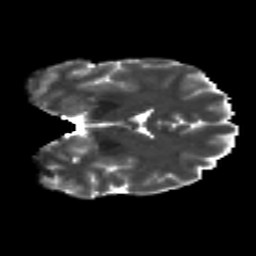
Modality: T2w
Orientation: coronal
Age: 24
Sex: female
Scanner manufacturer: siemens
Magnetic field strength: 3 T
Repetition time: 8.8 s
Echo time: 0.085 s